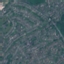
Label: Residential